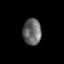
Tissue: skin
Cell type: Epithelial cells
Senescence score: 0.2638
Nuclear area (px): 469
Mean DAPI intensity: 104.166